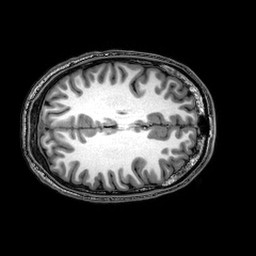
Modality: T1w
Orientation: axial
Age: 24
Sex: male
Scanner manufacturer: philips
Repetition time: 0.008354 s
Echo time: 0.00384 s